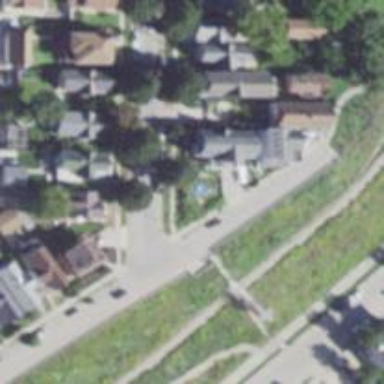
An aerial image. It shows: Residential road with separate sidewalk.